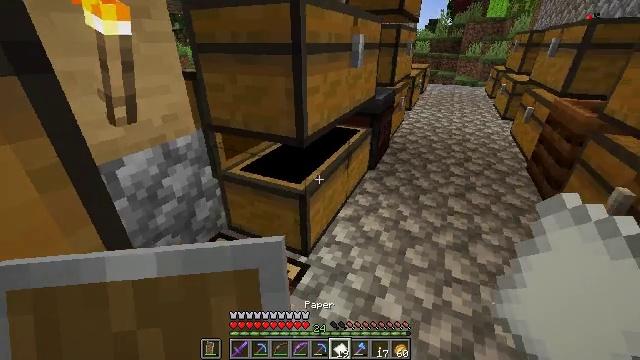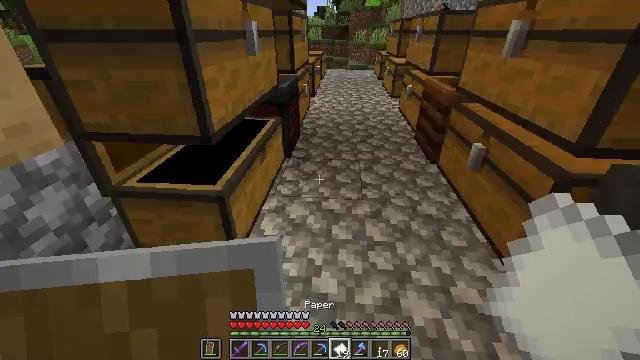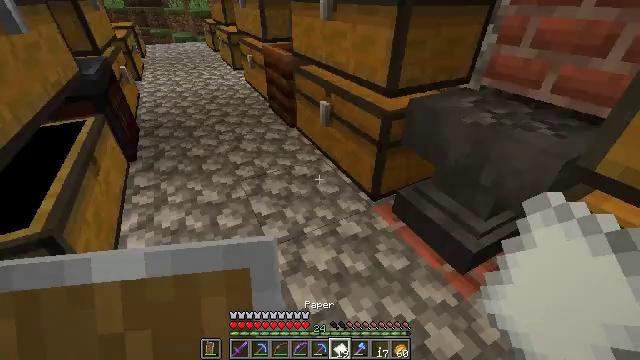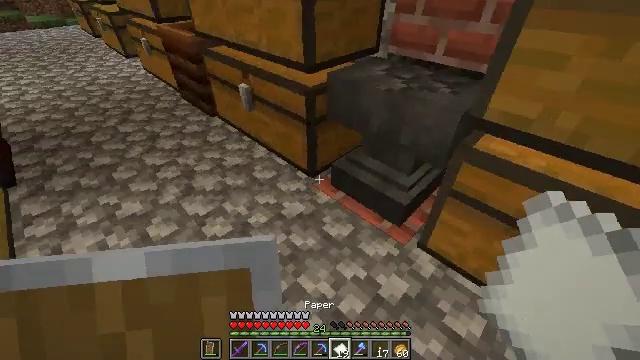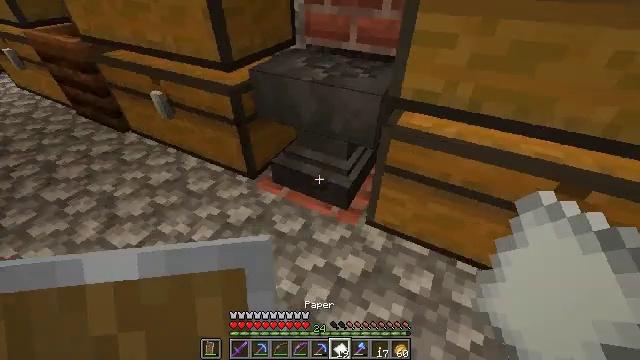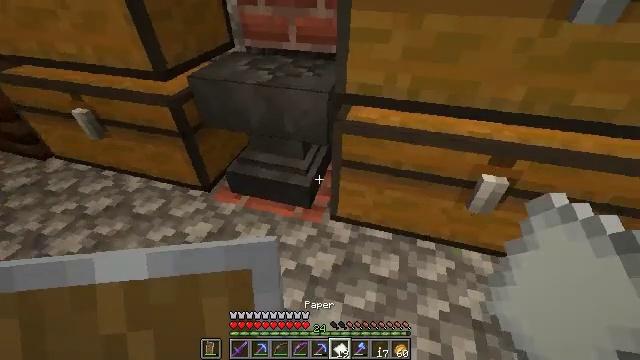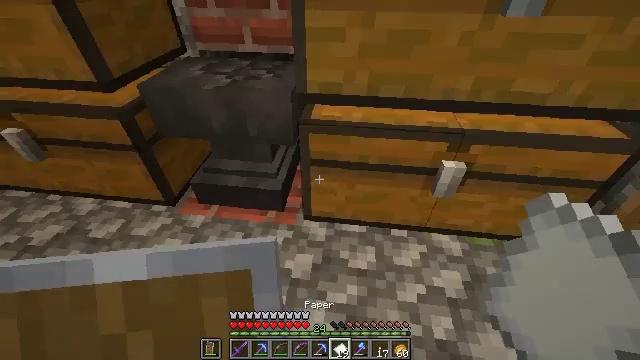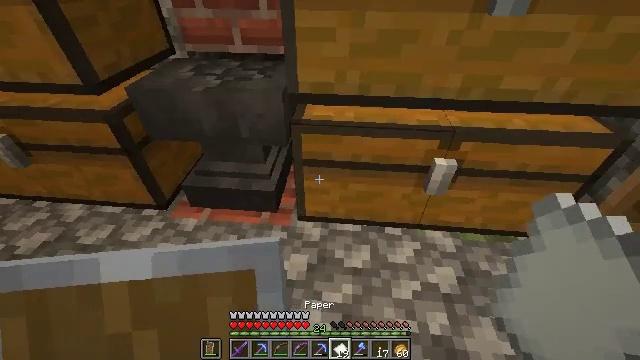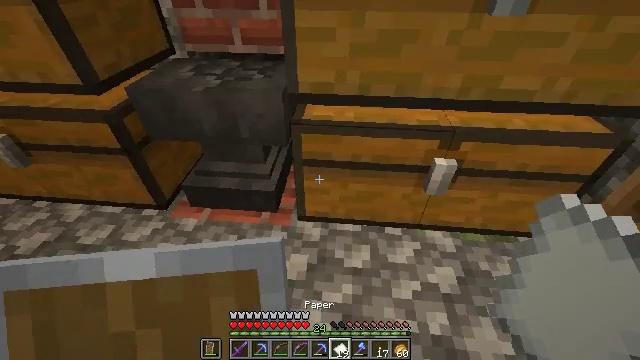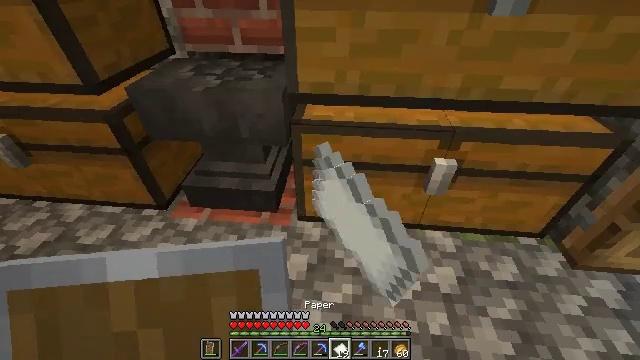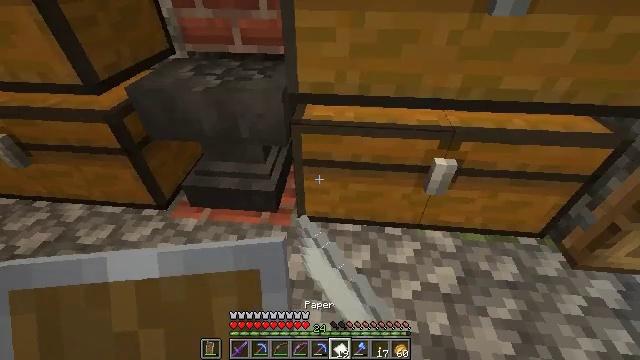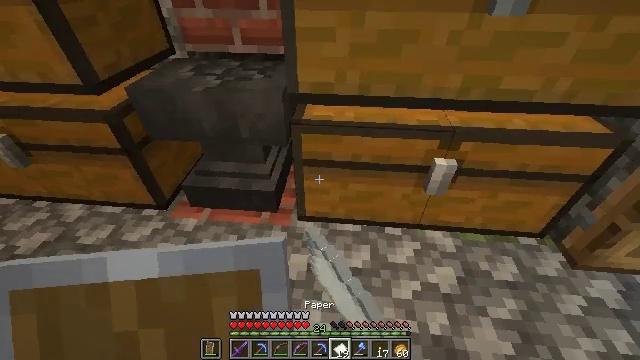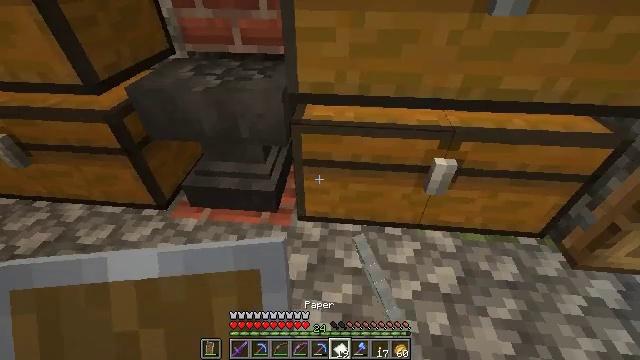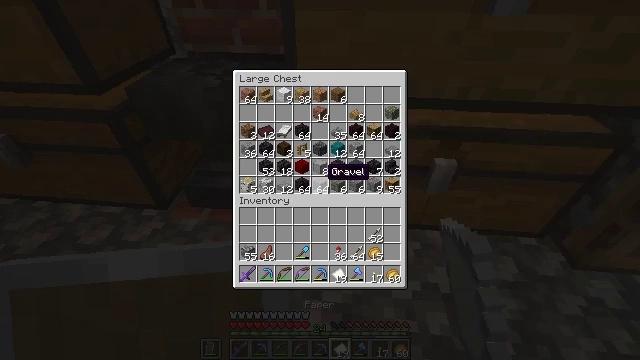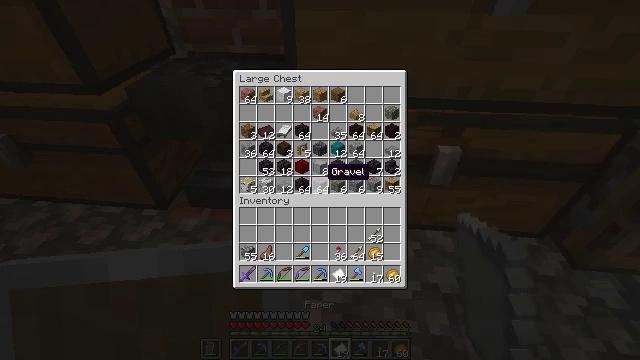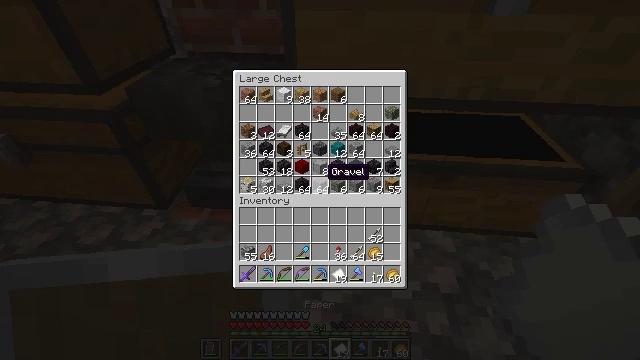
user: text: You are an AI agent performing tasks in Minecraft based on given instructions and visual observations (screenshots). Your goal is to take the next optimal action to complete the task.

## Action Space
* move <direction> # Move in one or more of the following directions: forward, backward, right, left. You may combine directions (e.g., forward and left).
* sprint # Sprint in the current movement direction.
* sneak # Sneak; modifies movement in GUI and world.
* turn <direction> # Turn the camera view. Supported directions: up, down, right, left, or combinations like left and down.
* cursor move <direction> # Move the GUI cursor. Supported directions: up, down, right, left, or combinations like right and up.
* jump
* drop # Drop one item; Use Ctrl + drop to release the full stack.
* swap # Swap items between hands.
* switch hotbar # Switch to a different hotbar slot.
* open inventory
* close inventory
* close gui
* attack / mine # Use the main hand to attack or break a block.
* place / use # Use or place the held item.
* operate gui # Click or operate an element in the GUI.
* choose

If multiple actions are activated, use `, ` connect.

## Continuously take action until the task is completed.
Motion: motion action
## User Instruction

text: Craft a compass.
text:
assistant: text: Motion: turn right and down
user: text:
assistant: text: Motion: turn right and down
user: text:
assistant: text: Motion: turn right and down
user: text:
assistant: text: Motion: turn right and down
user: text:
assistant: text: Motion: turn right
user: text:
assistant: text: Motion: turn right
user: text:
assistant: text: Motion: turn right
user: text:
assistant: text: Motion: use / place
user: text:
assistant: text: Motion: use / place
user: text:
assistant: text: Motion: use / place
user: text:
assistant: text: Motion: no_op
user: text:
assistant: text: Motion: no_op
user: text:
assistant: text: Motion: no_op
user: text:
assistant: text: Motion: no_op
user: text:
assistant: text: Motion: no_op
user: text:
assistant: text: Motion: no_op
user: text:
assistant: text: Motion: no_op
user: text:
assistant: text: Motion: no_op
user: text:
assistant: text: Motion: no_op
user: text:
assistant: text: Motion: no_op
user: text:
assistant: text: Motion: cursor move right
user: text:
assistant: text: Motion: cursor move right
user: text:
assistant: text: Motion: no_op
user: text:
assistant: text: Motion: no_op
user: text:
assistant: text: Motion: no_op
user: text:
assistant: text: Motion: no_op
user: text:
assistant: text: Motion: no_op
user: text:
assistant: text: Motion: no_op
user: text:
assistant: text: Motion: no_op
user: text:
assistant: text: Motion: no_op